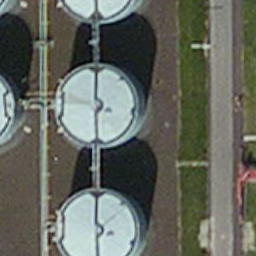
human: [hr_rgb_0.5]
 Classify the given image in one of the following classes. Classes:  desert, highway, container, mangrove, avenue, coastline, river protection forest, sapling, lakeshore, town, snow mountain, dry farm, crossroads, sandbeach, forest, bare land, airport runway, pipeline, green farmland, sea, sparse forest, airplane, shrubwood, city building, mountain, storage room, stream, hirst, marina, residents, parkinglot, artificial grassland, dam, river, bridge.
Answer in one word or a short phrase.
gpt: storage room